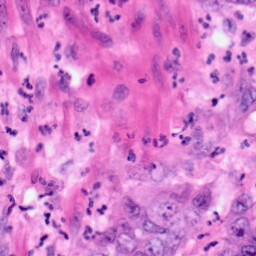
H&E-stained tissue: Pancreatic